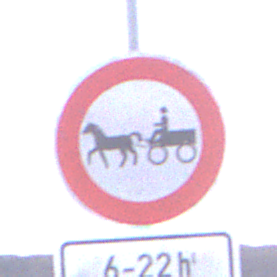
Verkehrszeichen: VerbotGespannfuhrwerke
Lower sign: ZeitangabenMitBeschraenkungAufWochentage4
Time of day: Dusk
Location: Outdoor (Nature)
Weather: Clear
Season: NotSpecified
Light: Natural